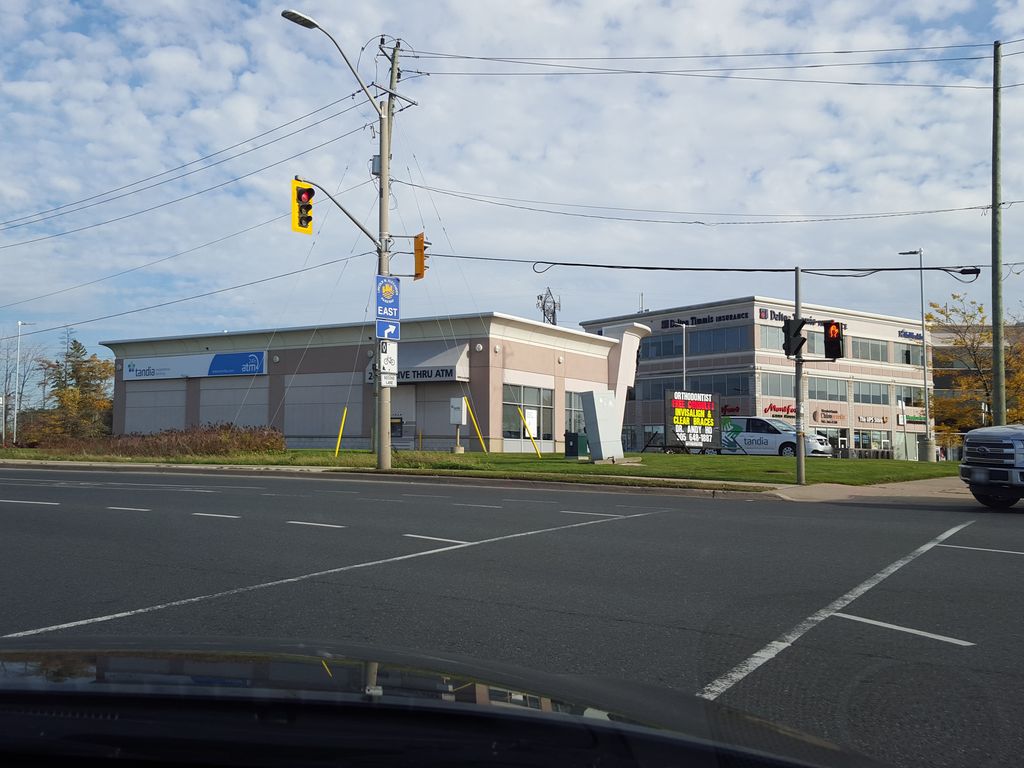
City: hamilton